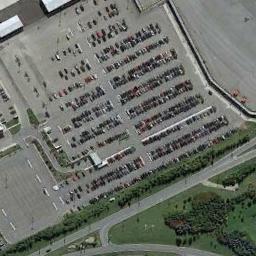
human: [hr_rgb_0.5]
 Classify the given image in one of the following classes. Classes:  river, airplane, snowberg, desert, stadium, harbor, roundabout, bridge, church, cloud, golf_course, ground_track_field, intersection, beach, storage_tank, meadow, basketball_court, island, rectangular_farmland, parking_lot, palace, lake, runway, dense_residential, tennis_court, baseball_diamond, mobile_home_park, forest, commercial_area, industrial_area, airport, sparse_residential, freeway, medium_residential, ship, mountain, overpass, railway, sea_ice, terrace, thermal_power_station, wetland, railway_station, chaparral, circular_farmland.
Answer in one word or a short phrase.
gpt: parking_lot